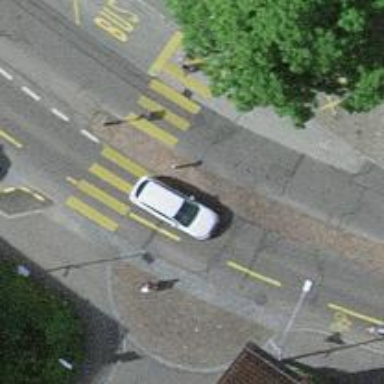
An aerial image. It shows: Marked road crossing with pedestrian island.